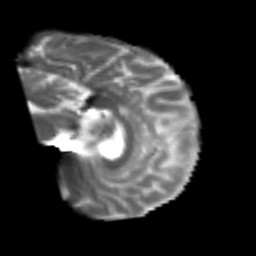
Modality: T2w
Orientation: sagittal
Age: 53
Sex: male
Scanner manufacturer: siemens
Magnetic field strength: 3 T
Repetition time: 4.999 s
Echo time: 0.07946 s